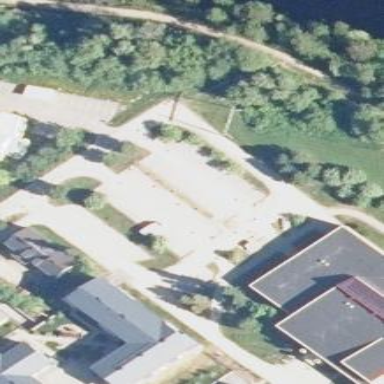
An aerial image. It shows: Paved parking area.